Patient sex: M
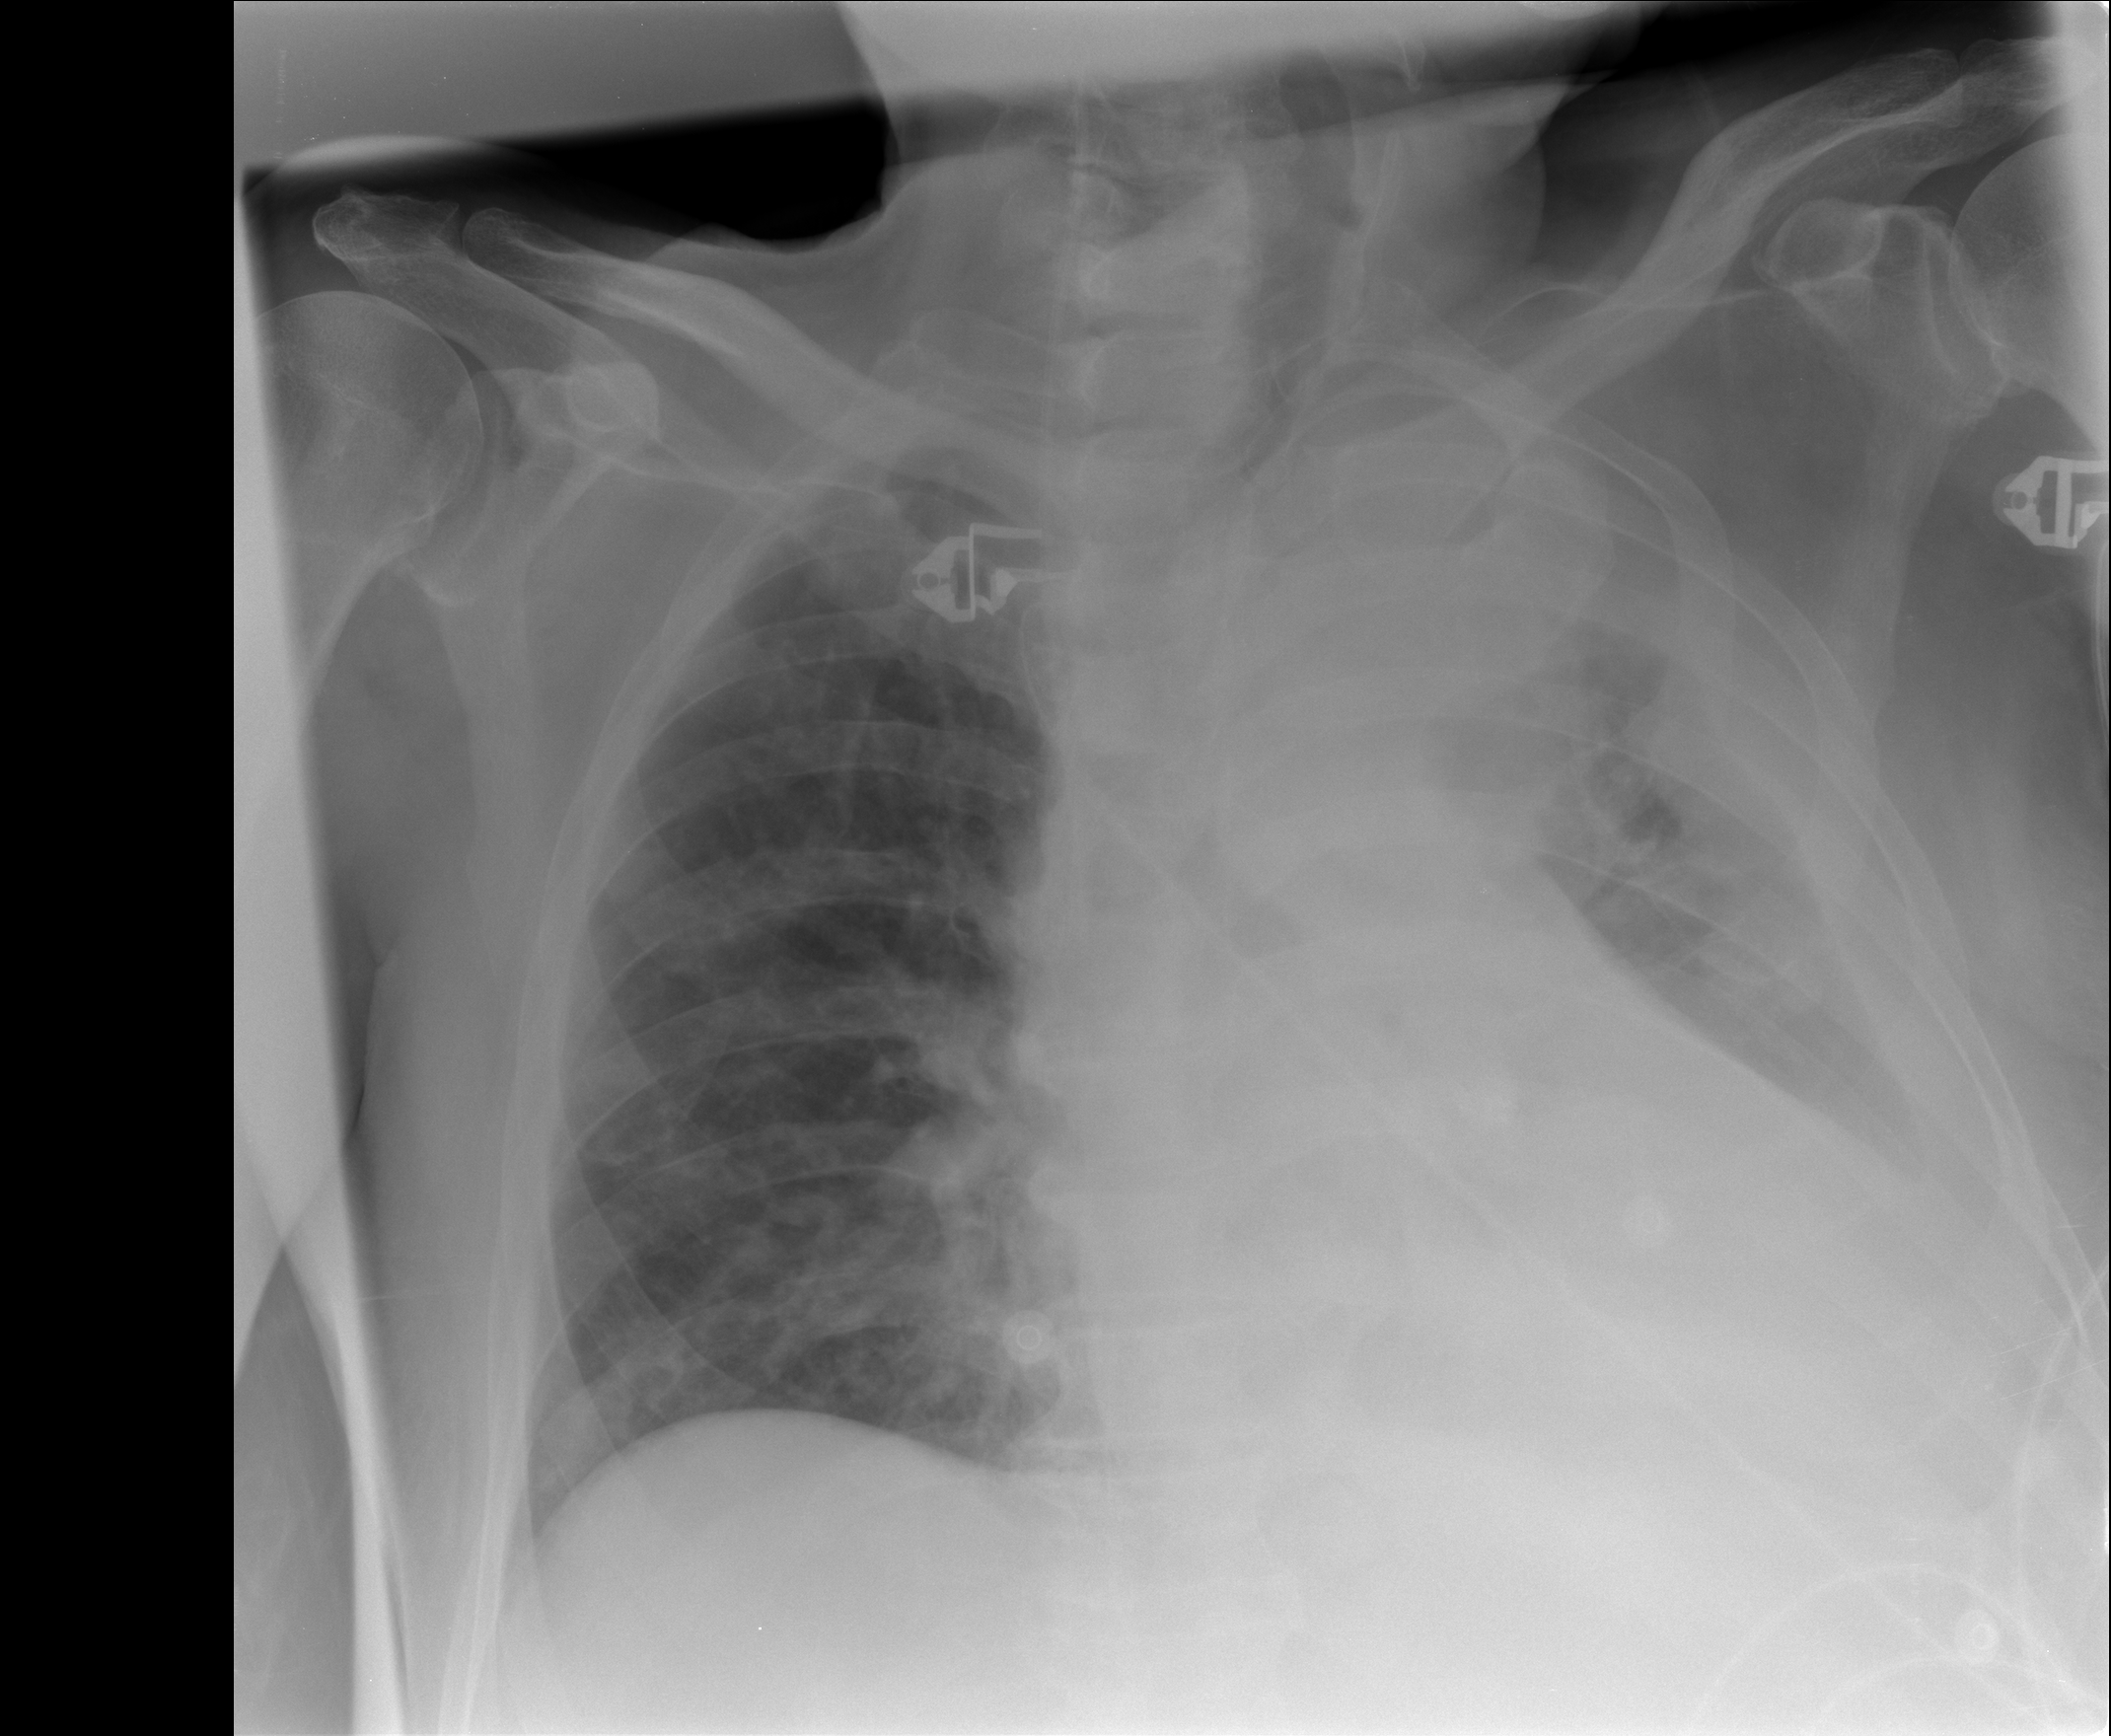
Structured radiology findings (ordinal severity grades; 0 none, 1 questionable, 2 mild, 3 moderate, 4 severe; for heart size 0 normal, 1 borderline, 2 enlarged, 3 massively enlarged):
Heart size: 2
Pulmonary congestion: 0
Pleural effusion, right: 0
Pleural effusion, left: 3
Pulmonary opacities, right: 0
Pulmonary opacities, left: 0
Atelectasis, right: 0
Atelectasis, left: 3